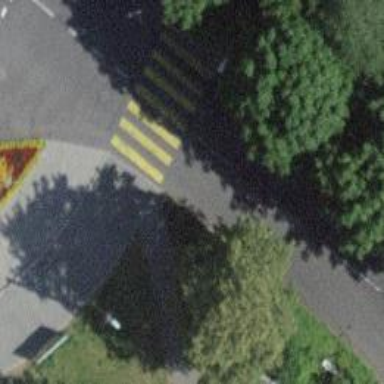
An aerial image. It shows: Kerb barrier.